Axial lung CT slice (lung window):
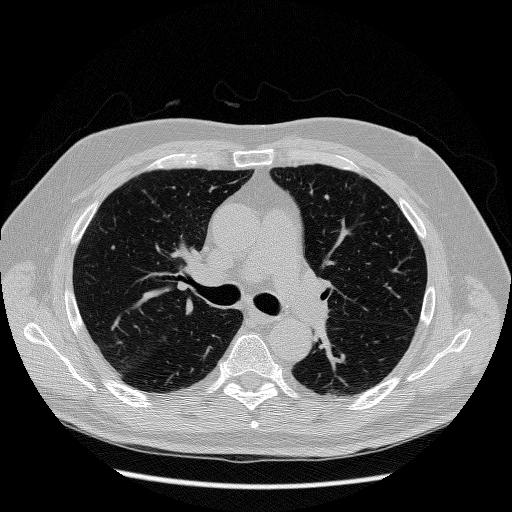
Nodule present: no